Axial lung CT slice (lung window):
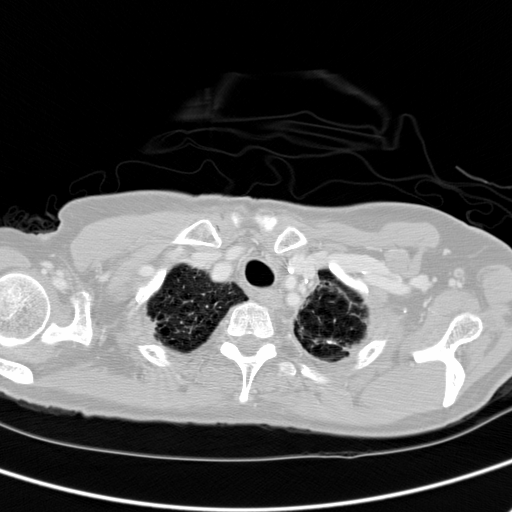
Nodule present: no